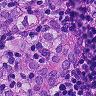
Metastatic tissue present: yes